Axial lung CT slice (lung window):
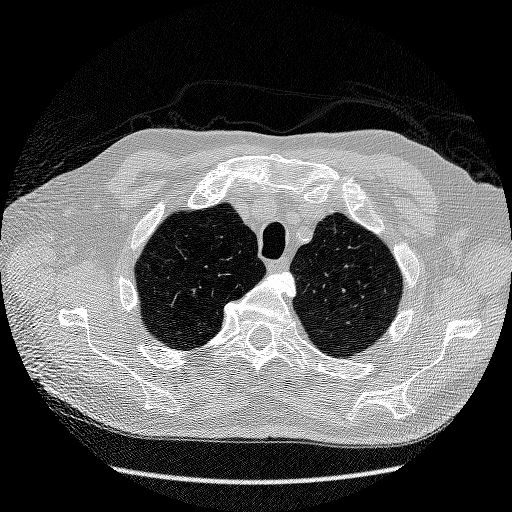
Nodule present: no